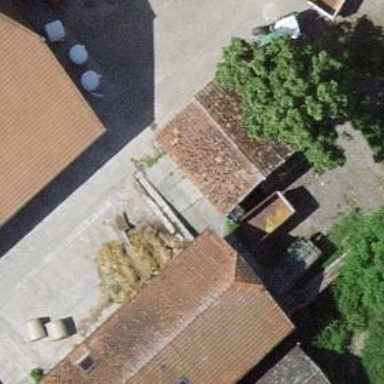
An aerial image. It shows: Garage.